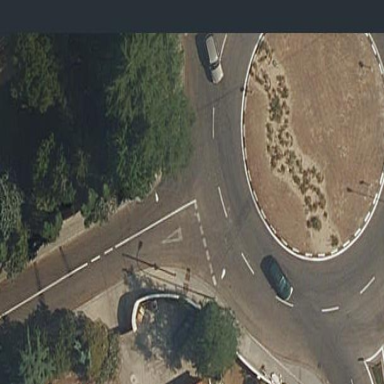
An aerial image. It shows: Tertiary road leading to roundabout junction.